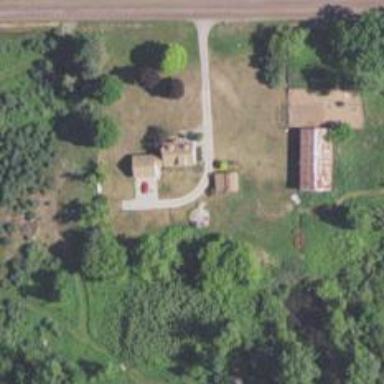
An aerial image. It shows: Driveway.